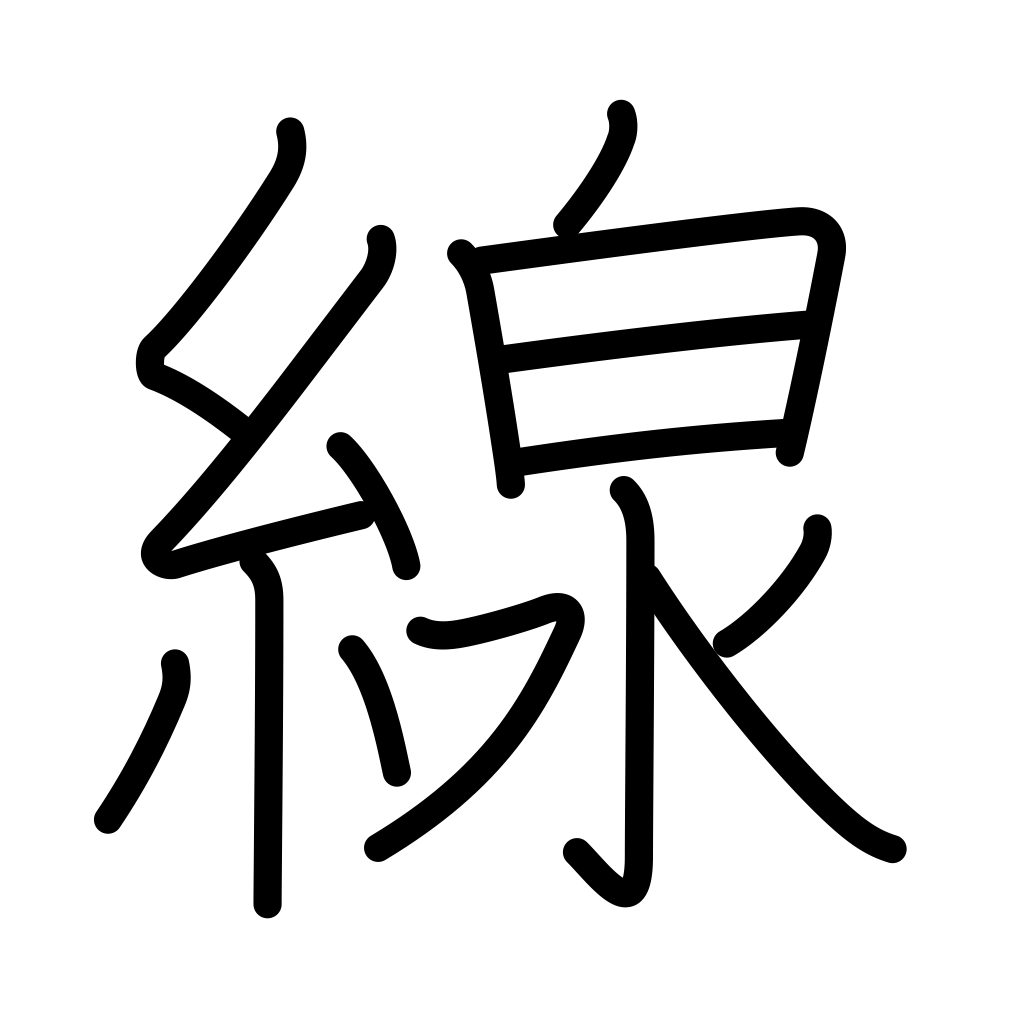
Meaning: line, track